Aerial crown-view tile of a tropical tree (Barro Colorado Island, Panama), acquired 20250414:
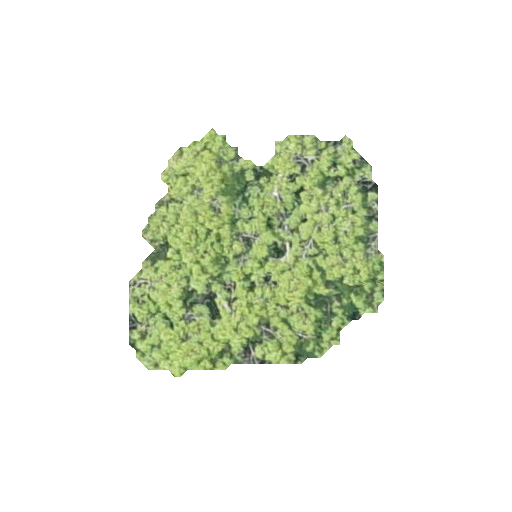
Species: Sterculia apetala
GBIF accepted scientific name: Sterculia apetala
Crown area: 71.803 m²